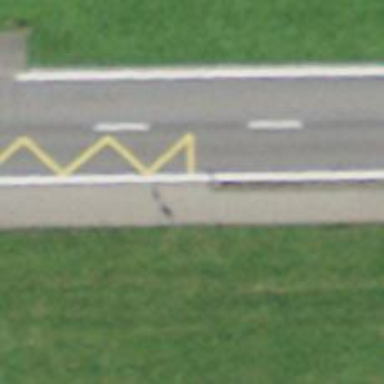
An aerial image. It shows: Platform for public transport. The platform is located by the road.